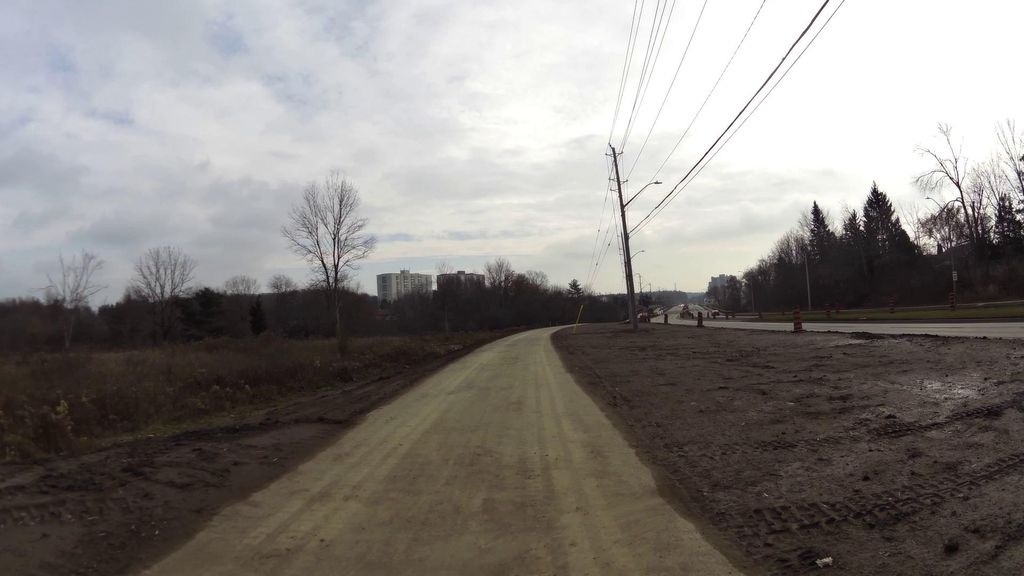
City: kitchener-waterloo